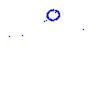
Particle: pion